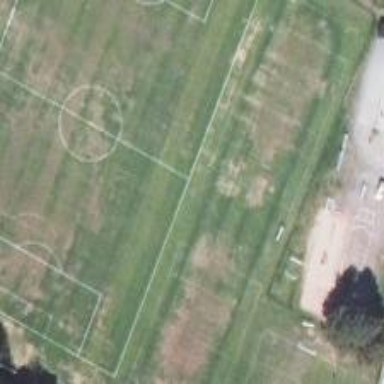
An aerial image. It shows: Soccer pitch for leisure land activities.